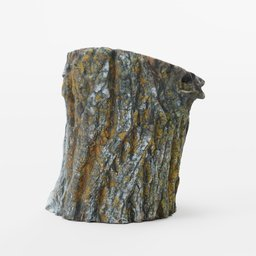
Label: nature